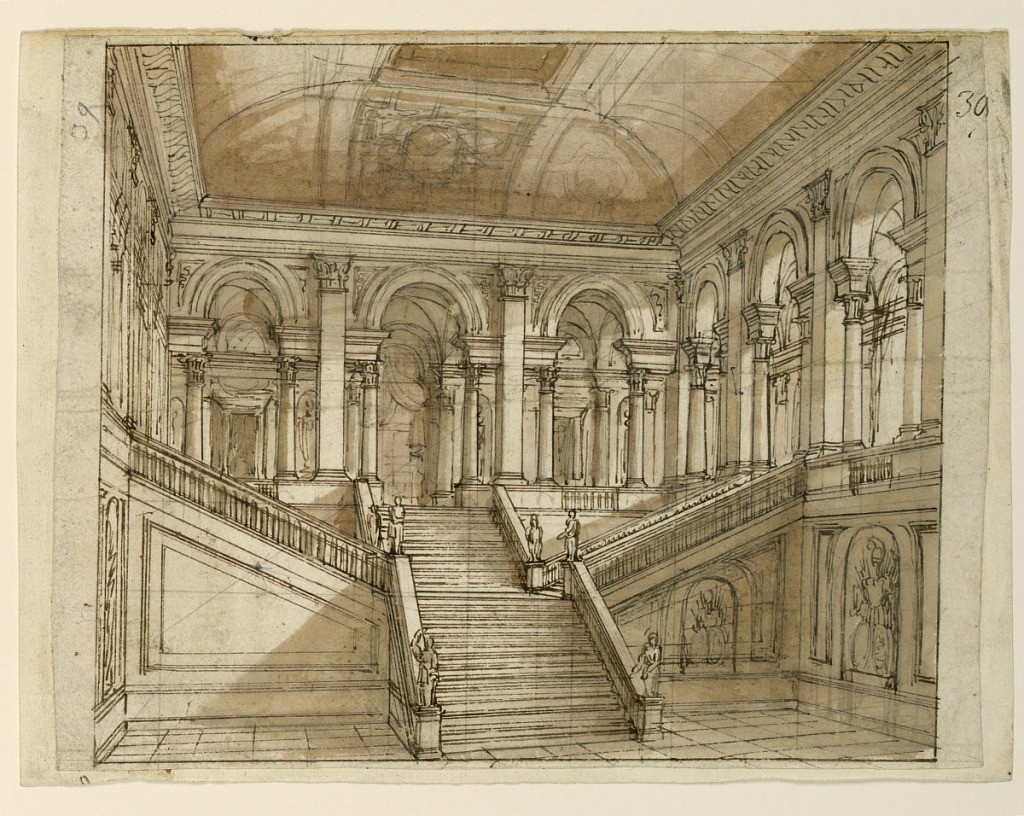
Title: Stage Design, Palace Interior
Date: early 19th century
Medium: Pen and ink, brush and bistre wash, graphite on paper
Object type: Drawing
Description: Horizontal rectangle. Staircase in palace with portico at top of stairs. Some details in graphite only, possibly unfinished.